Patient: sex M, age 43
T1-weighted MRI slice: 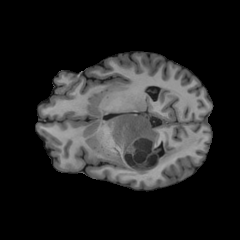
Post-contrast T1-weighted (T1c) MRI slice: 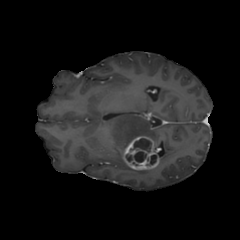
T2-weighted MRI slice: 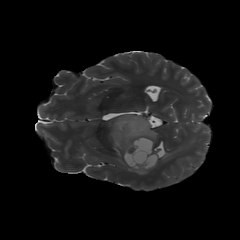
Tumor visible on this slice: yes
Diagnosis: Glioblastoma, IDH-wildtype
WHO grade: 4